Question: I have hosted WCF service on IIS 6 using a custom AppPool. This AppPool is configured to run under a user who is in IIS_WPG group.
I can access the service from a remote location and can see the wsdl as well, but when I try to access the same service through "WCF Test Client", I got following error

When I run the same service by changing AppPool's identity to "Network Service" group, then service is accessible through test client.
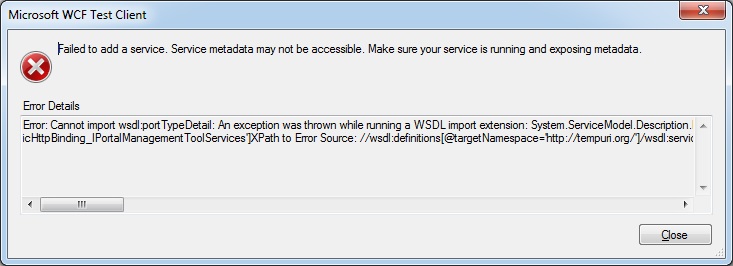
Answer: I have experienced this problem in the past and the solution was to authenticate using a service account between client and the server hosting the service.